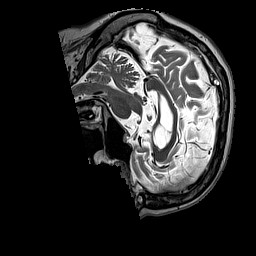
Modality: T2w
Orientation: sagittal
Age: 61
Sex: male
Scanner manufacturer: siemens
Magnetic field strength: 3 T
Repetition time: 3.2 s
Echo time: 0.212 s